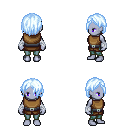
a pixel art fantasy rpg character, female body template, dark elf, purple skin, leather chest armor, teal pants, white cyan bangs hairstyle, white cloth bandages, four views (front, back, left, right), 2x2 character sprite sheet, small pixel art, hard edges, no anti-aliasing